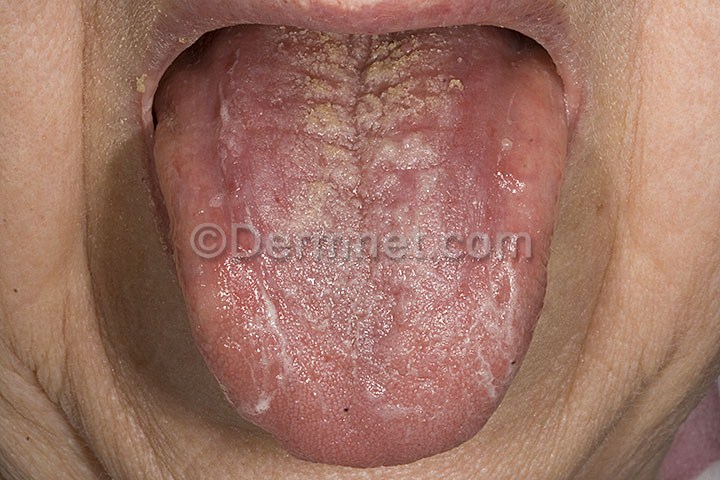
Disease: Psoriasis pictures Lichen Planus and related diseases